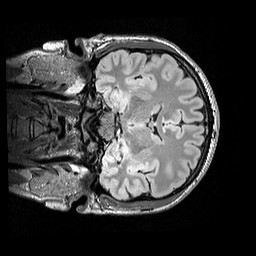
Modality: FLAIR
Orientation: coronal
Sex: male
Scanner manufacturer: siemens
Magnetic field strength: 3 T
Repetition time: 5 s
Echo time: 0.395 s